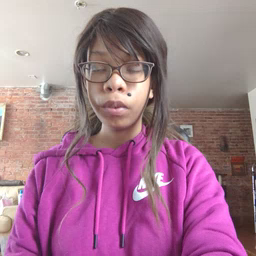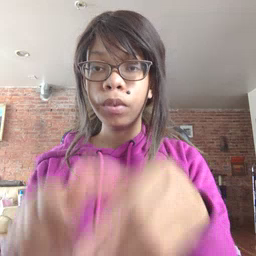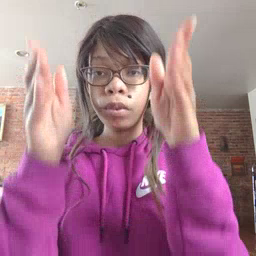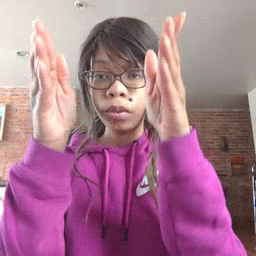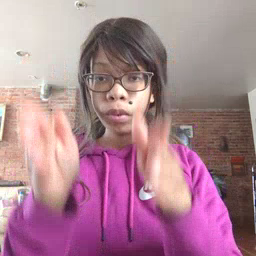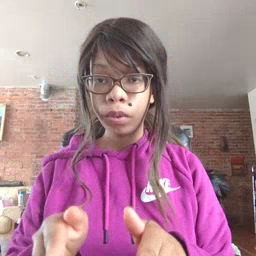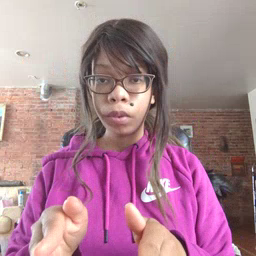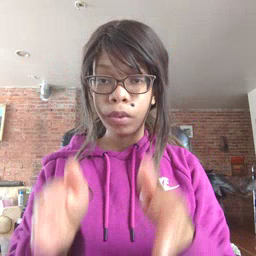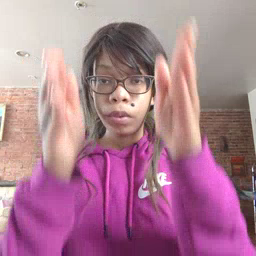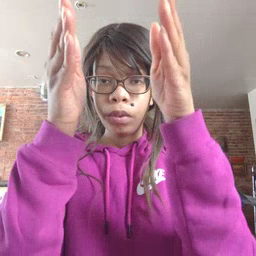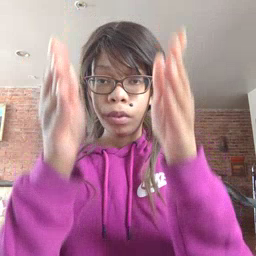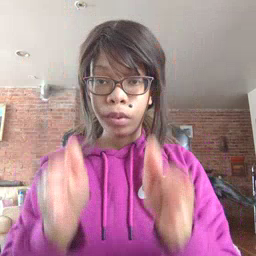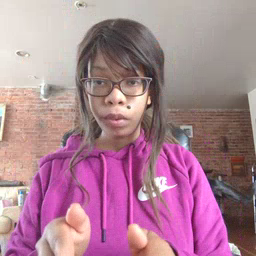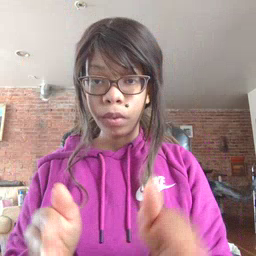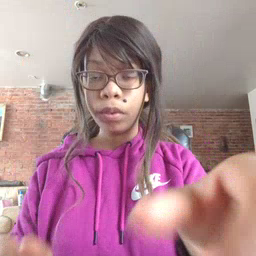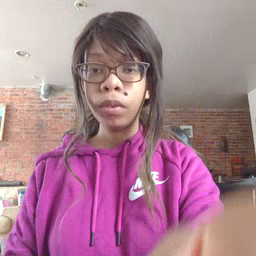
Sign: person